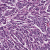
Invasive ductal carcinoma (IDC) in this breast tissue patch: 1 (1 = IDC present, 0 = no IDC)